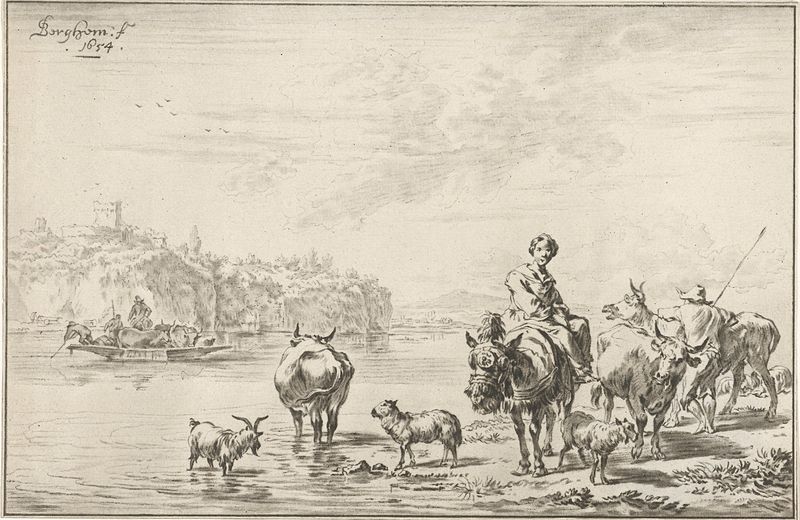
Titel: Vrouw op muilezel
Künstler: Cornelis Ploos van Amstel
Standort: Amsterdam
Institution: Rijksmuseum
Schlagwörter: berg, himmel, wasser, wolken, fluss, landschaft, mädchen, see, ufer, frau, zeichnung, gras, hund, tiere, wiese, bild, kühe, vieh, vögel, insel, boot, esel, pferd, wellen, fischer, dorf, kuh, rind, schaf, burg, fähre, kupferstich, schafe, ochse, ochsen, stier, hirte, schaaf, rute, ziege, borgfrom